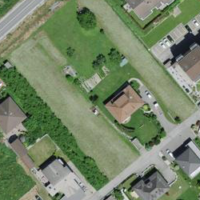
EUNIS habitat code: 55
Species observed at this site:
Caltha palustris